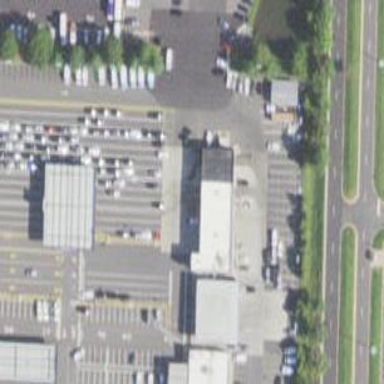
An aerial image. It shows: Car rental facility.